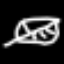
Label: leaf